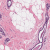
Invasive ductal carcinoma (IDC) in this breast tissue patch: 0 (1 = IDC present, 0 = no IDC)